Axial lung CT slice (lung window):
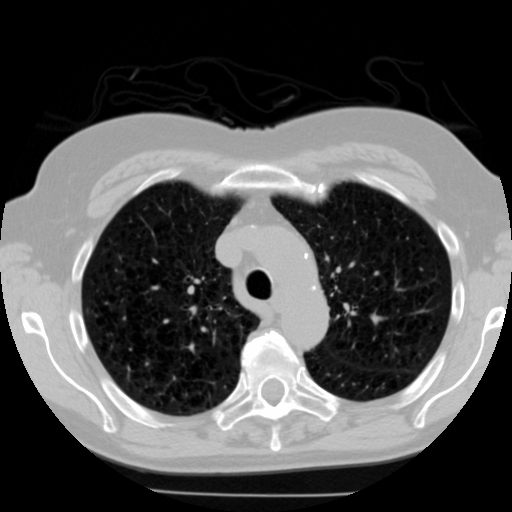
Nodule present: no